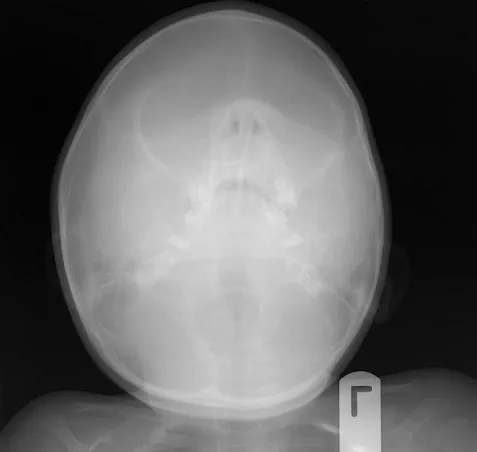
Occipito-mental view of the skull showing anterior-maxillary region.
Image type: radiology (x_ray)